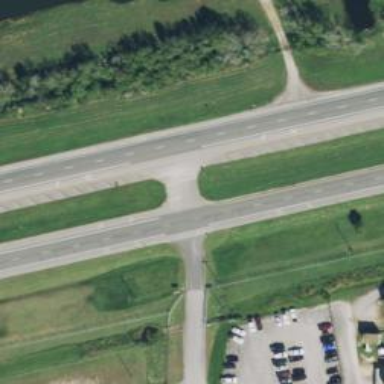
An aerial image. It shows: Trunk link highway.